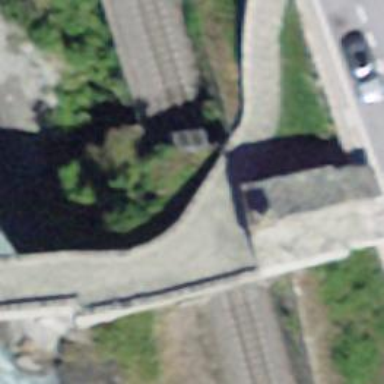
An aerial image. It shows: Path leading to bridge.